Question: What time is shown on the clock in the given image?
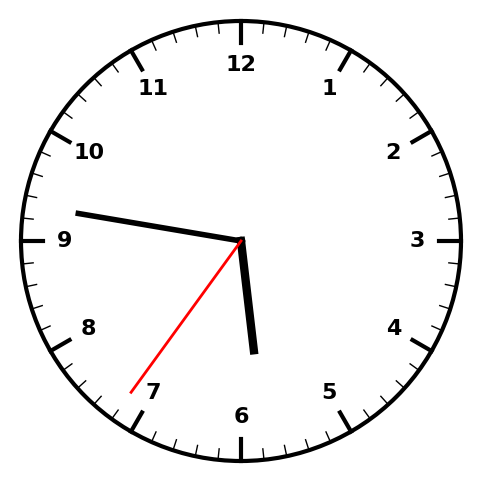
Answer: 05:46:36